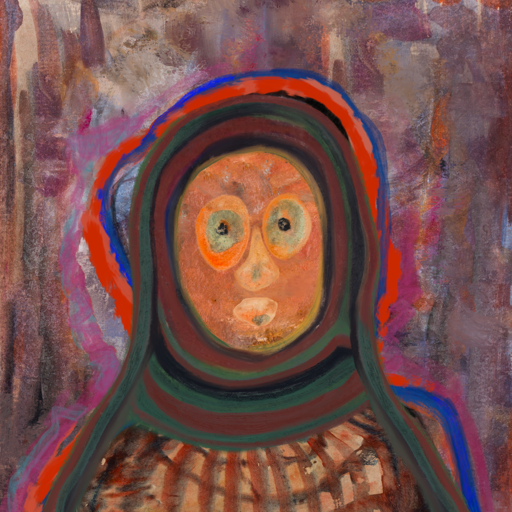
Background: Hypocrite, Head And Neck Front: Boggyland, Face Front: Childish, Bust: Orphan, Hair Front: Experience, Head Accessory: After_Raid_Scarf, Second Necklace: Blank, Necklace: Blank, Baby: Blank